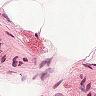
Metastatic tissue present: no